Question: How I can fix this? In Xubuntu I have installed 'Dorian Theme'.
In 'Appearance' -> 'Color and Fonts' I see 'Content Assist background color' and 'Content Assist foreground color', but this not working for me.

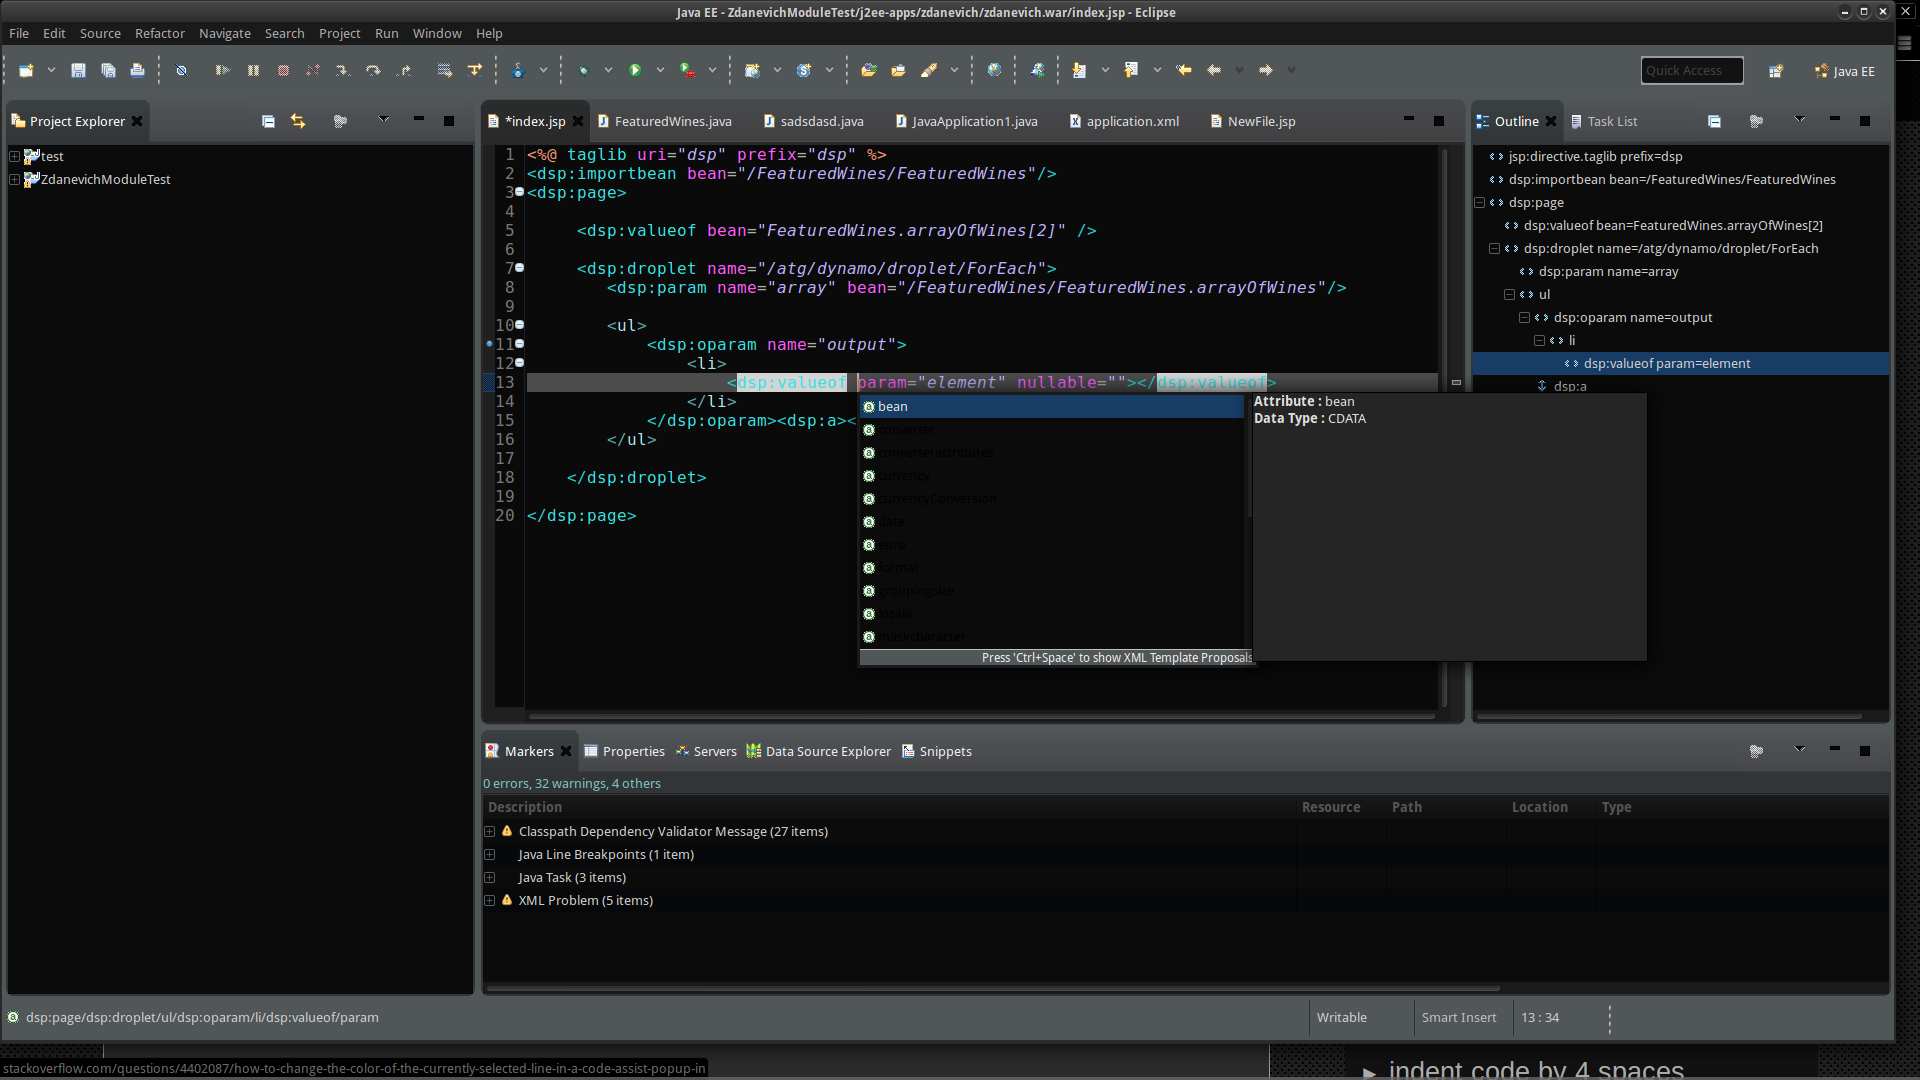
Answer: Updated your theme file. Usually themes can be found in '/usr/share/themes' folder.
Refer these post.
- <URL>